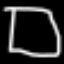
Label: square